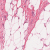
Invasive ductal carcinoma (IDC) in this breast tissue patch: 0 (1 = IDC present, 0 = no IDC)